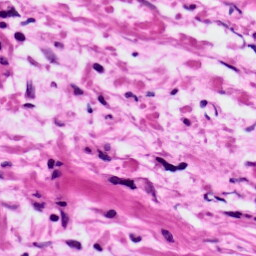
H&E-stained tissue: Ovarian